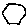
Label: hexagon